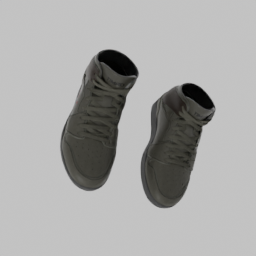
Label: people